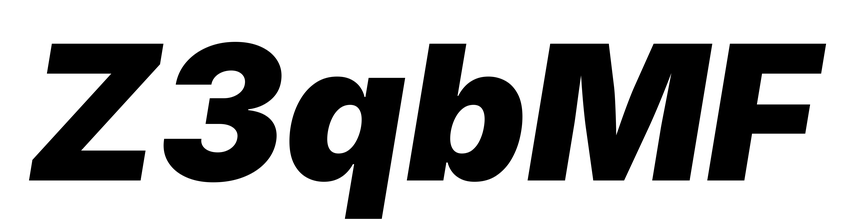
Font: Inter-Italic_Black_Italic